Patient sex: F
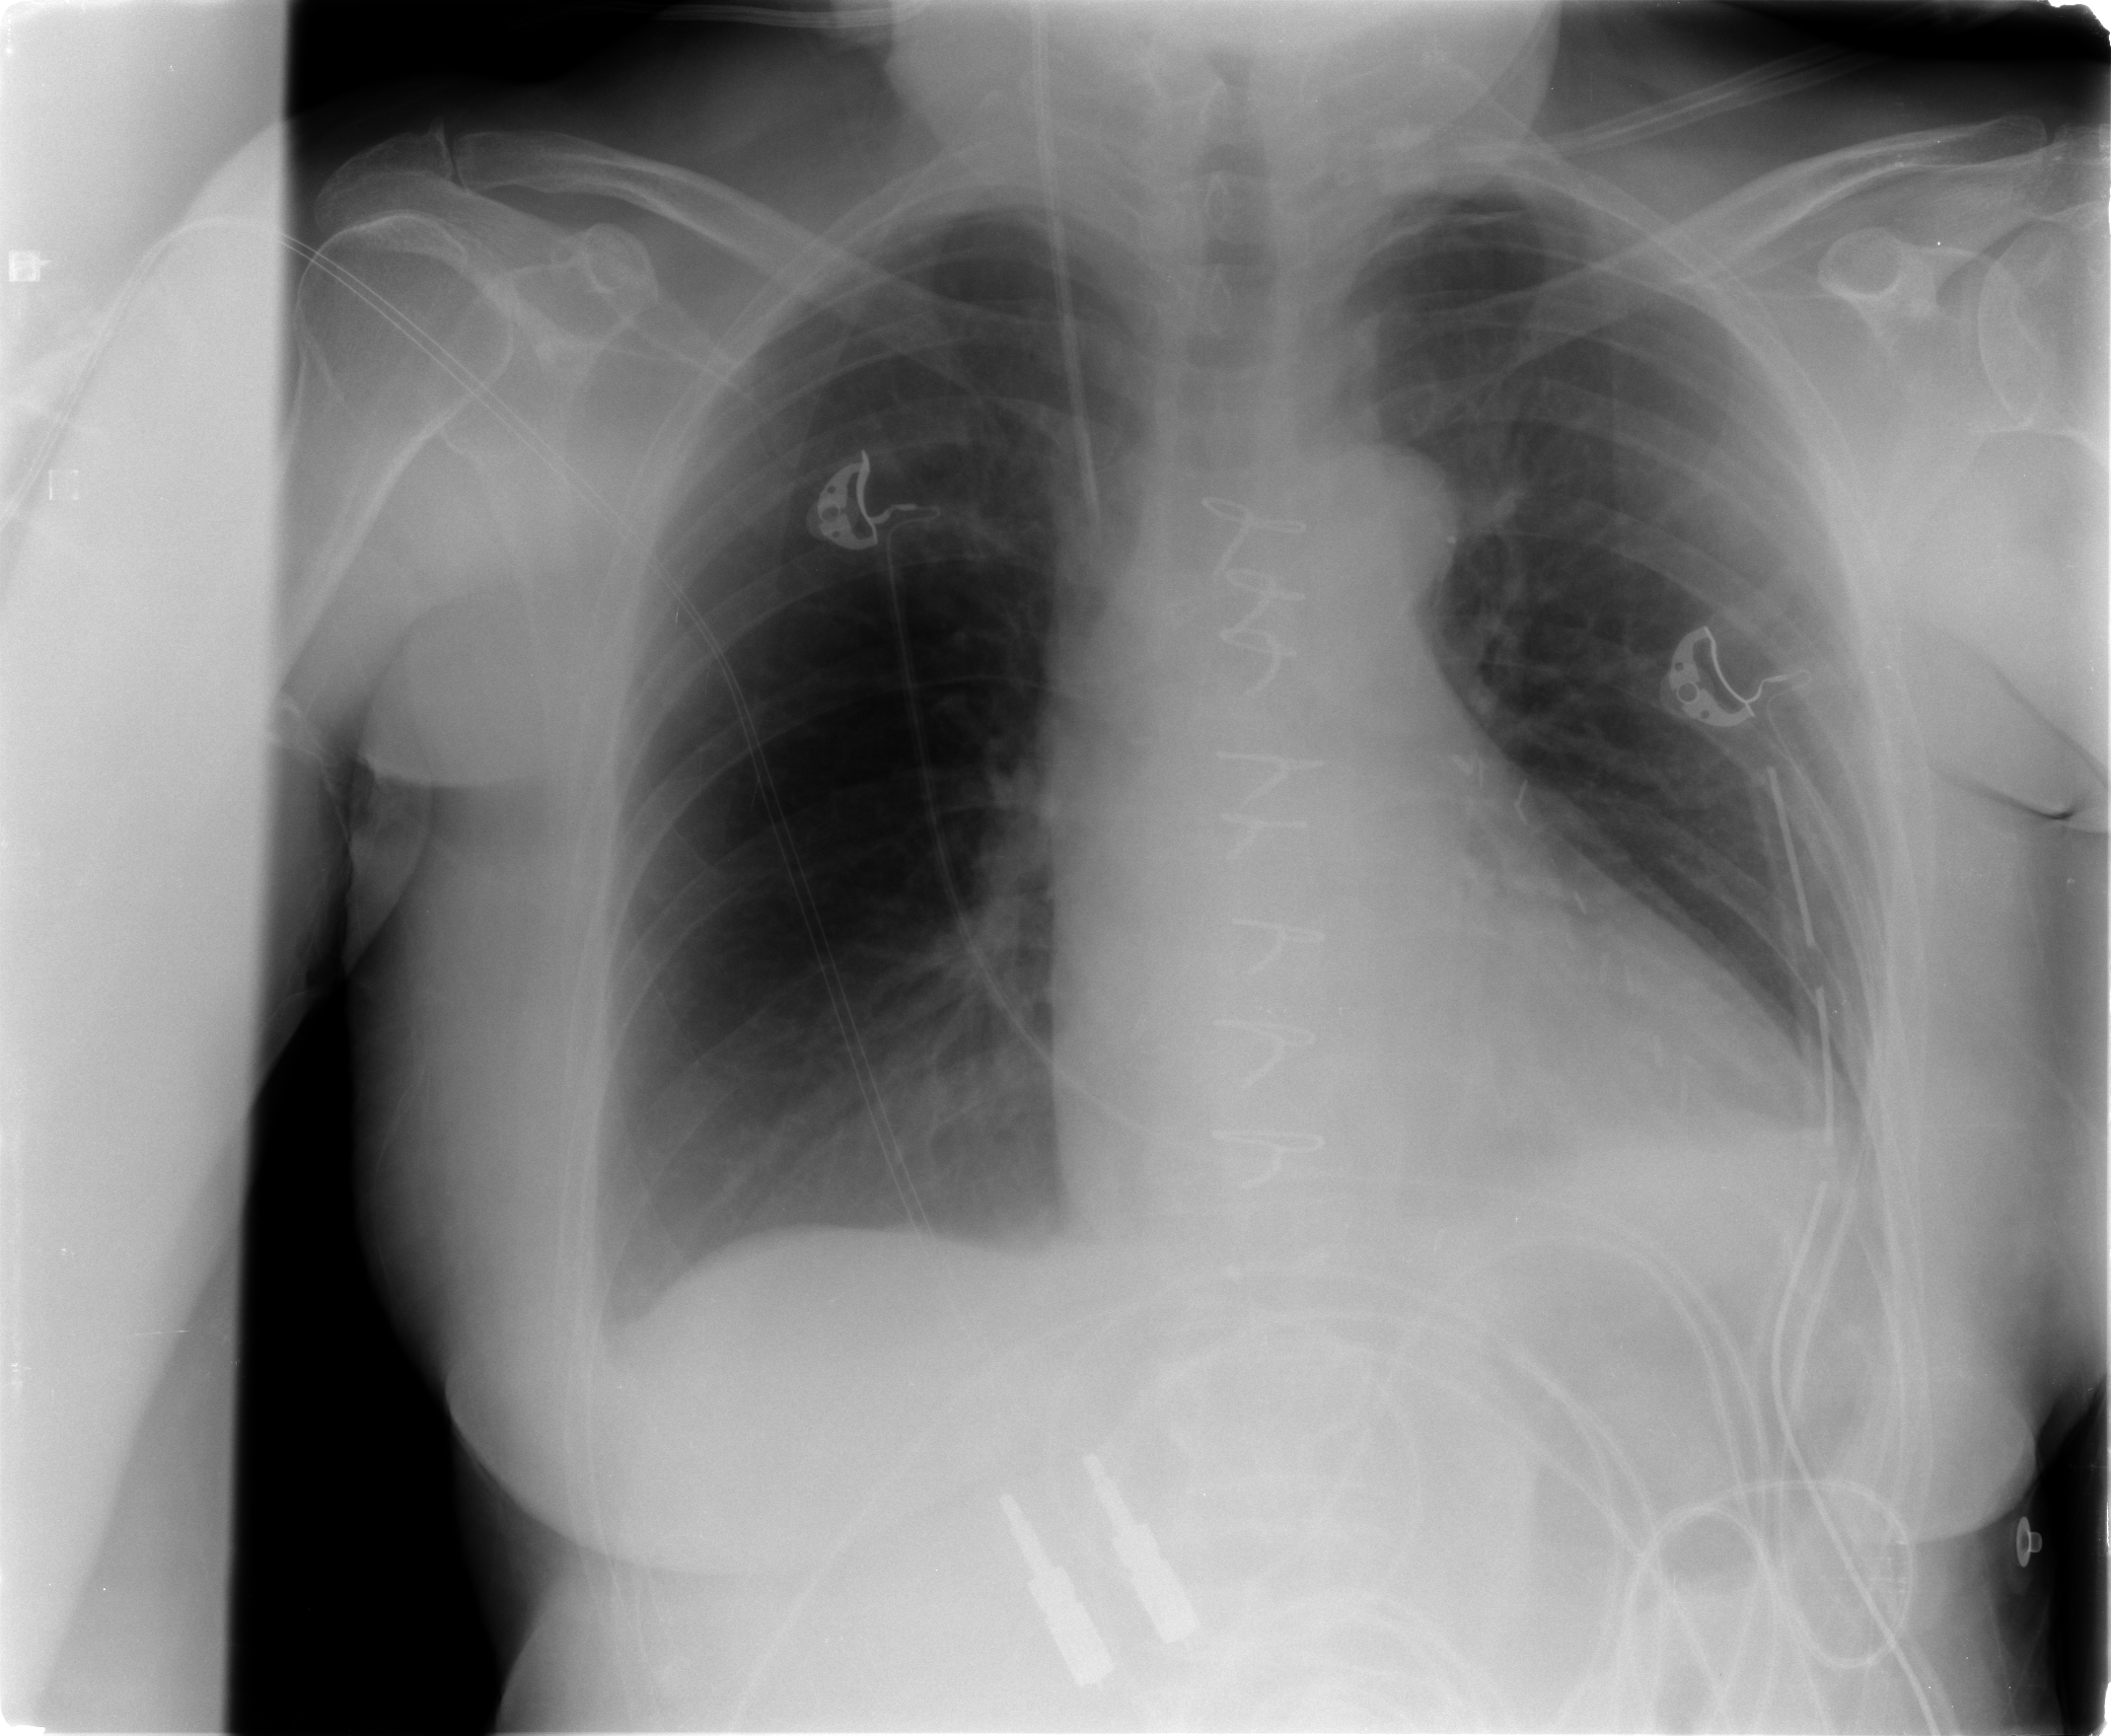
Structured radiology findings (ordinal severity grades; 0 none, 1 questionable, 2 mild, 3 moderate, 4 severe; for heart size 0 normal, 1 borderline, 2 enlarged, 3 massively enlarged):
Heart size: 2
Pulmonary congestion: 2
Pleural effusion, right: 0
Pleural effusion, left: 2
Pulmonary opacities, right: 0
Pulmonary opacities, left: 0
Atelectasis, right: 0
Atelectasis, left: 2